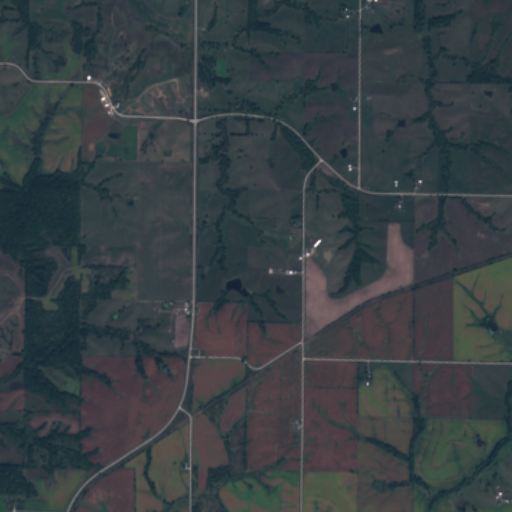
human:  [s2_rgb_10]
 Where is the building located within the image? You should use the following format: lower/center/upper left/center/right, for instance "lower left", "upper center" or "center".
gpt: The building is located in the lower center of the image.
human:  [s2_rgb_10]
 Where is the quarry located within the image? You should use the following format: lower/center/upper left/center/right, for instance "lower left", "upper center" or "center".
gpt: There is no quarry in the image.